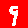
Digit: 9